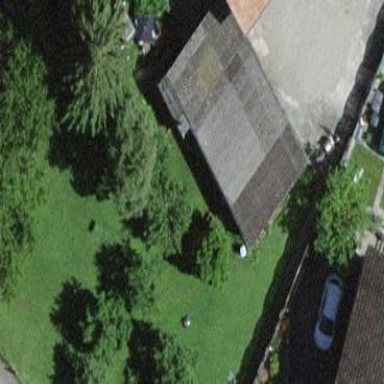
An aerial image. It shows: Garage.